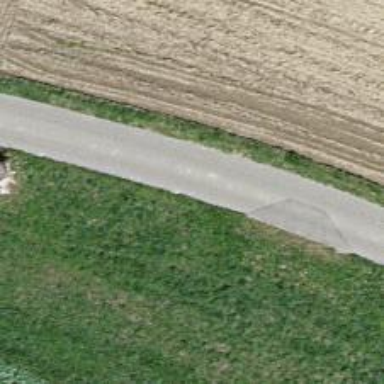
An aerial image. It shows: Unclassified road with asphalt surface.